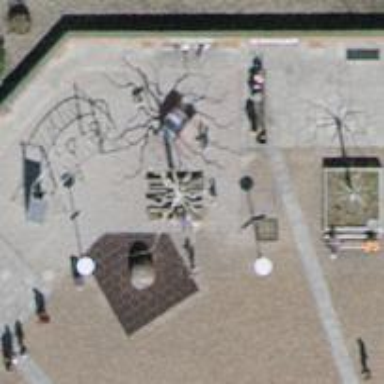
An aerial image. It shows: Brown bench.